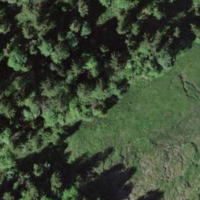
EUNIS habitat code: 24
Species observed at this site:
Vincetoxicum hirundinaria